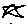
Label: star